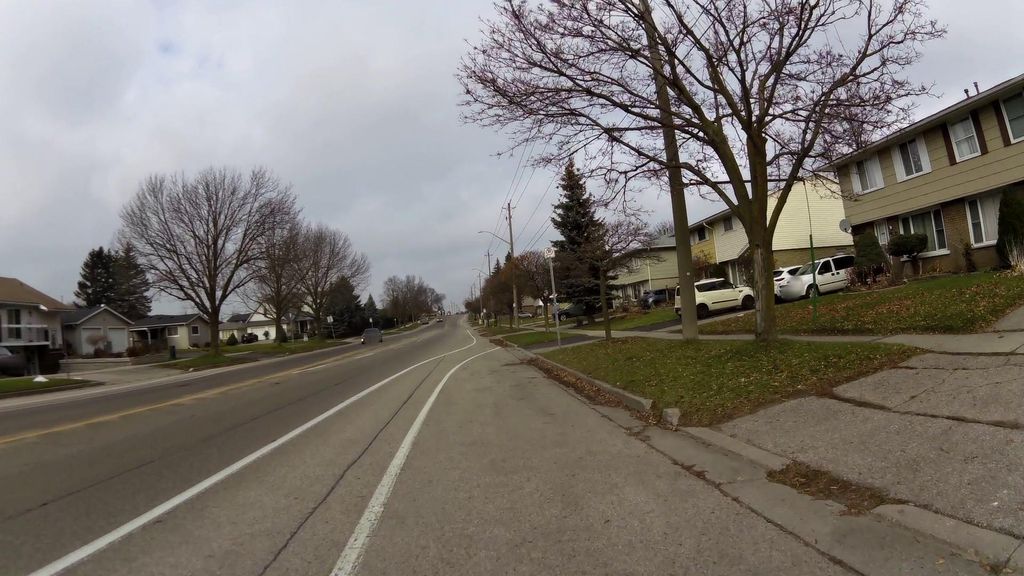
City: kitchener-waterloo